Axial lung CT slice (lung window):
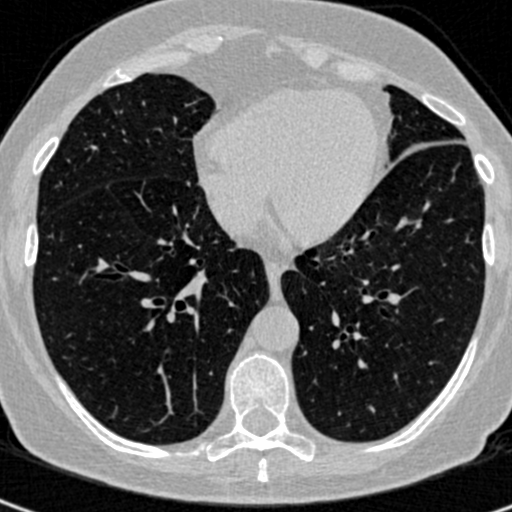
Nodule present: no